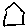
Label: hexagon